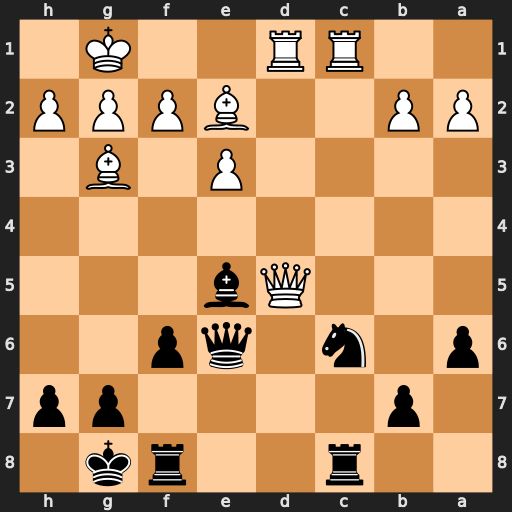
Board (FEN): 2r2rk1/1p4pp/p1n1qp2/3Qb3/8/4P1B1/PP2BPPP/2RR2K1
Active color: b
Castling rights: -
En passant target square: -
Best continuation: Qxd5 Rxd5 Nd4 Bc4 Ne2+ Bxe2 Rxc1+